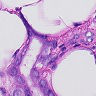
Metastatic tissue present: yes